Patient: sex F, age 67
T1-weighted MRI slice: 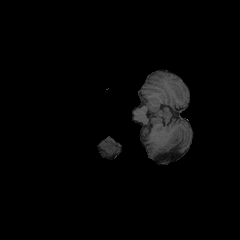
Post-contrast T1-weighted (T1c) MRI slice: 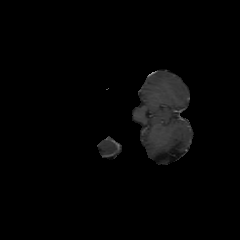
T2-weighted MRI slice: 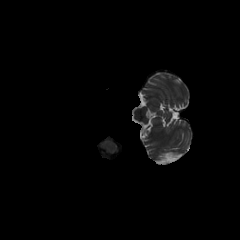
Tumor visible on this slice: no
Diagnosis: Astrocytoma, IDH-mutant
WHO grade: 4